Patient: sex M, age 64
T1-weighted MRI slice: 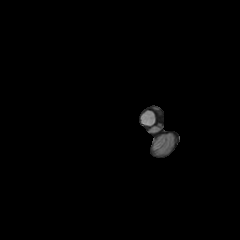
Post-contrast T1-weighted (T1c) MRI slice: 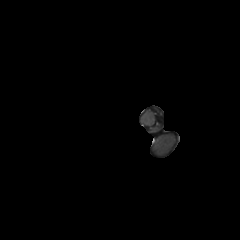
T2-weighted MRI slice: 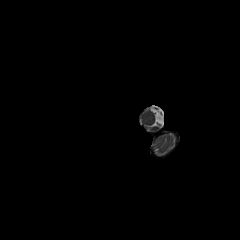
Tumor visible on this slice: no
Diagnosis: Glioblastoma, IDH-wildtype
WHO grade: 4